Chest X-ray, PA view. Patient: 41 years old, sex M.
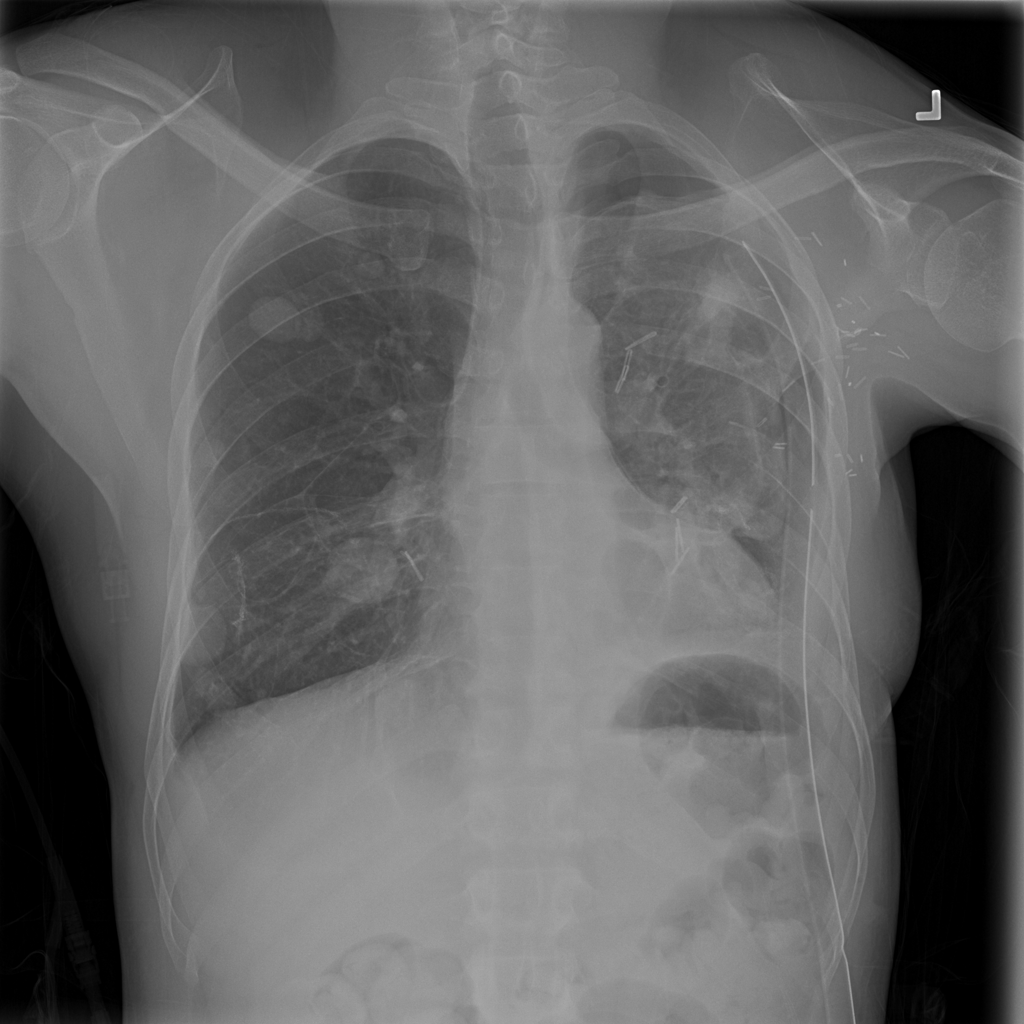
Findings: Pneumothorax